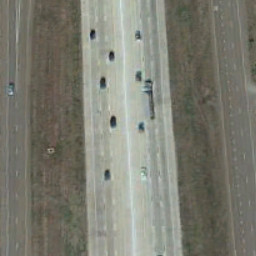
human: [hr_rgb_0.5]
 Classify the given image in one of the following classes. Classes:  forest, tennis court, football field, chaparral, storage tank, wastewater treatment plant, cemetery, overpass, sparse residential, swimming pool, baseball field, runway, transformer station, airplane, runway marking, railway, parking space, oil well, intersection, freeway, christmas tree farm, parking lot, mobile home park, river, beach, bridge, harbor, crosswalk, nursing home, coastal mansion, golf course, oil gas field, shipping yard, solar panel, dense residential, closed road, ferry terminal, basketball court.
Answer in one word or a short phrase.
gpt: freeway